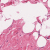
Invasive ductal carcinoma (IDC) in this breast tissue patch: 0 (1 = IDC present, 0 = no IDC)